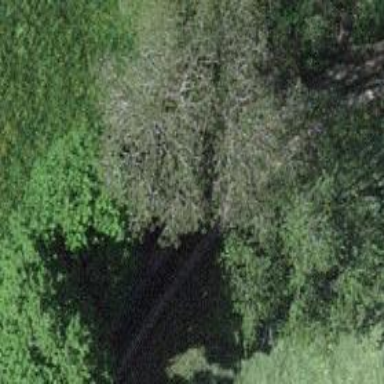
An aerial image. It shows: Culvert tunnel.